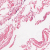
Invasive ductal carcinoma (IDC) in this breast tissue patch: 0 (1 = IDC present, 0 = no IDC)